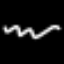
Label: squiggle